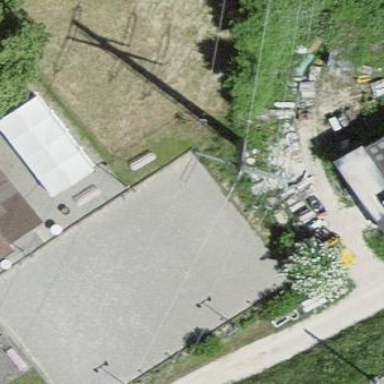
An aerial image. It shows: Pitch designated for boules game.